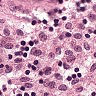
Metastatic tissue present: no